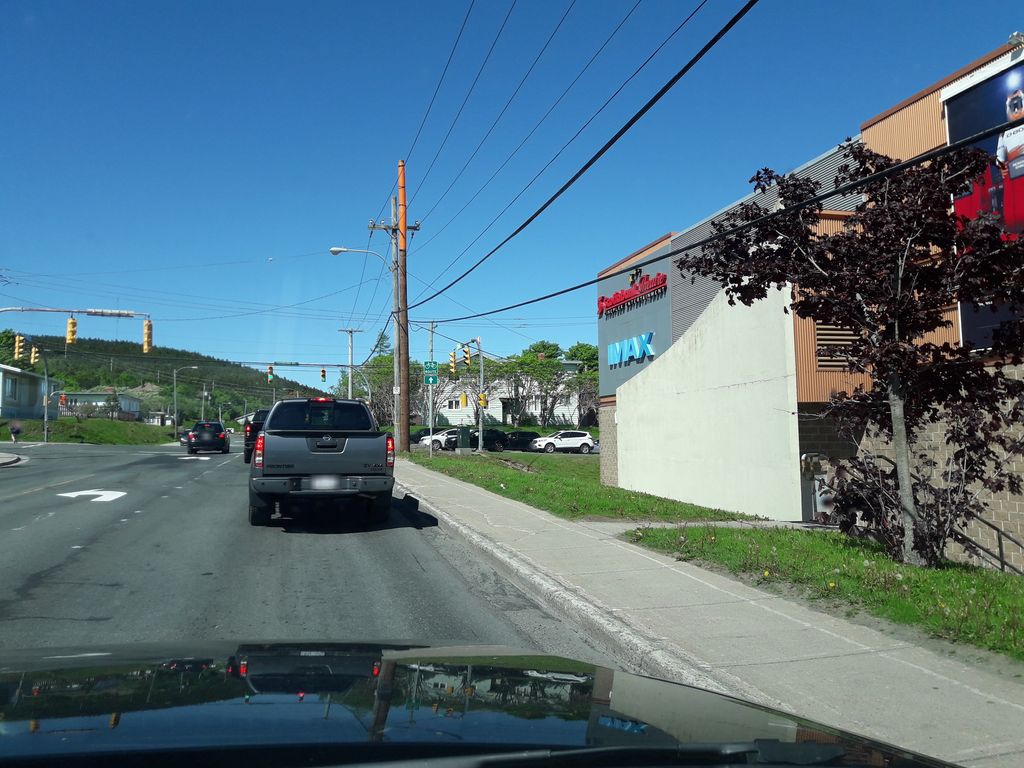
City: st_johns